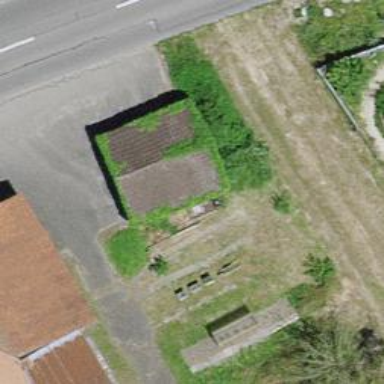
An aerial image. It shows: Garage.